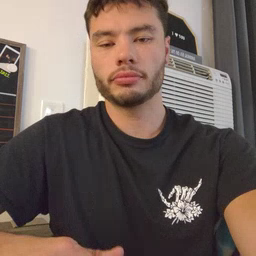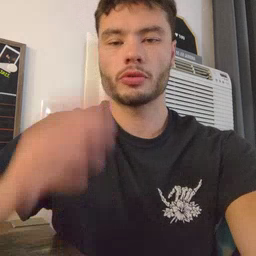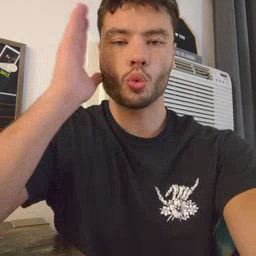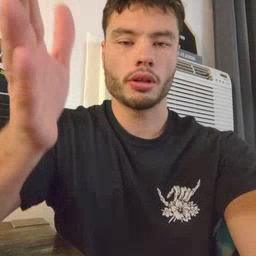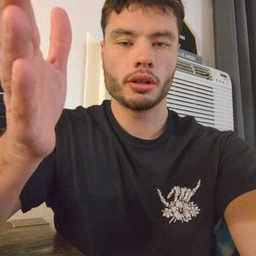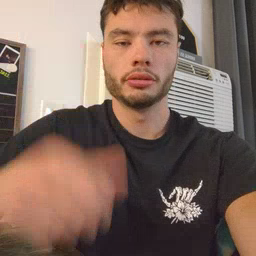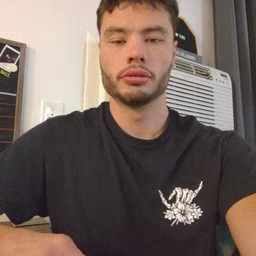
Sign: will